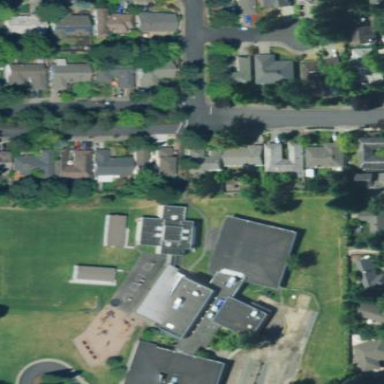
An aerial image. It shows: School building.